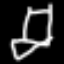
Label: chair